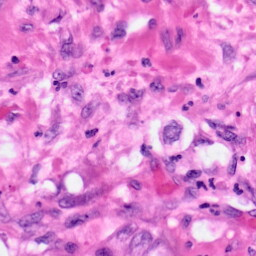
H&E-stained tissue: Pancreatic